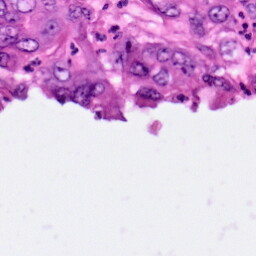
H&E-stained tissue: Pancreatic